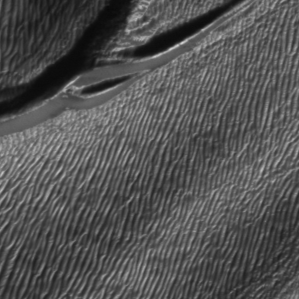
Label: frost